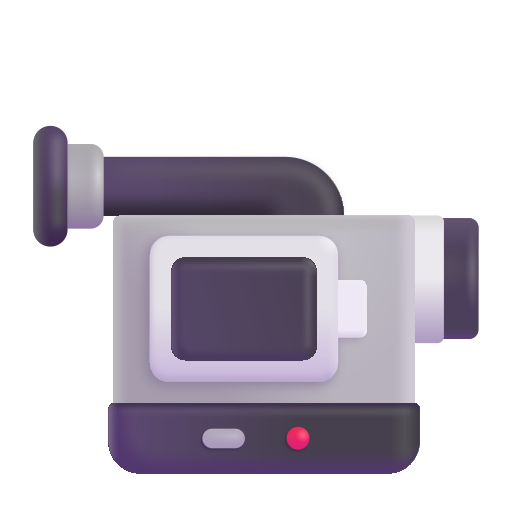
video camera color